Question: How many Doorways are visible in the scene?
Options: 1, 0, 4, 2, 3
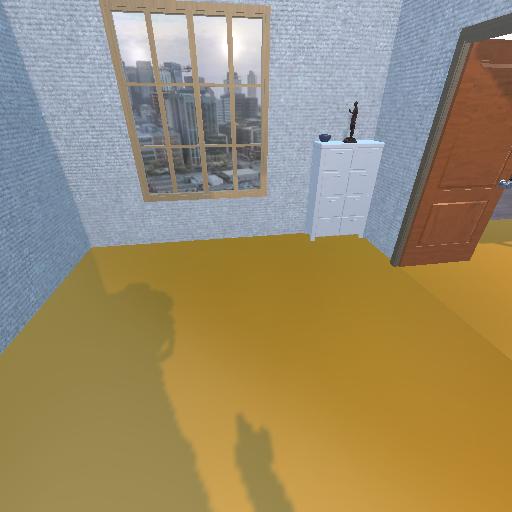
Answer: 1